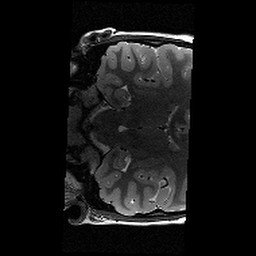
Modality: T2w
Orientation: coronal
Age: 10
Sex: male
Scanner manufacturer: siemens
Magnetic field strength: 3 T
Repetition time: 9.23 s
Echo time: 0.067 s